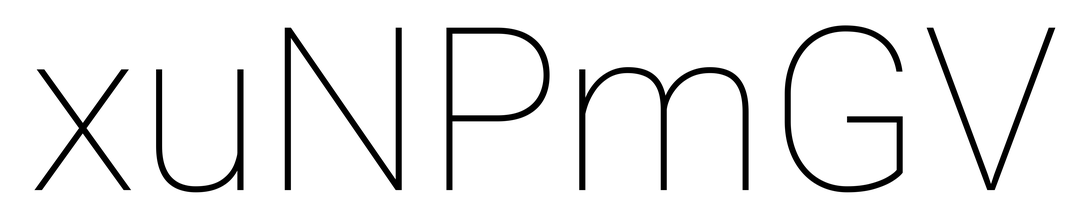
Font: Roboto_Thin